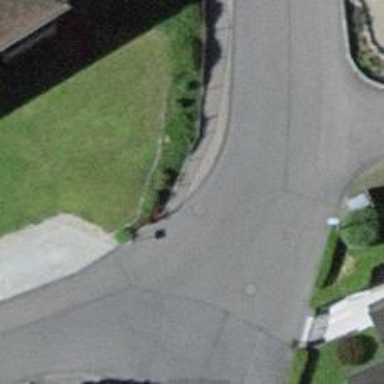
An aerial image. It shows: Kerb barrier.